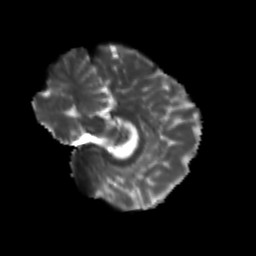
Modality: T2w
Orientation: sagittal
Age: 26
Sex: female
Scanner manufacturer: siemens
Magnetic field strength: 3 T
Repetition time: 3.5 s
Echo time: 0.104 s